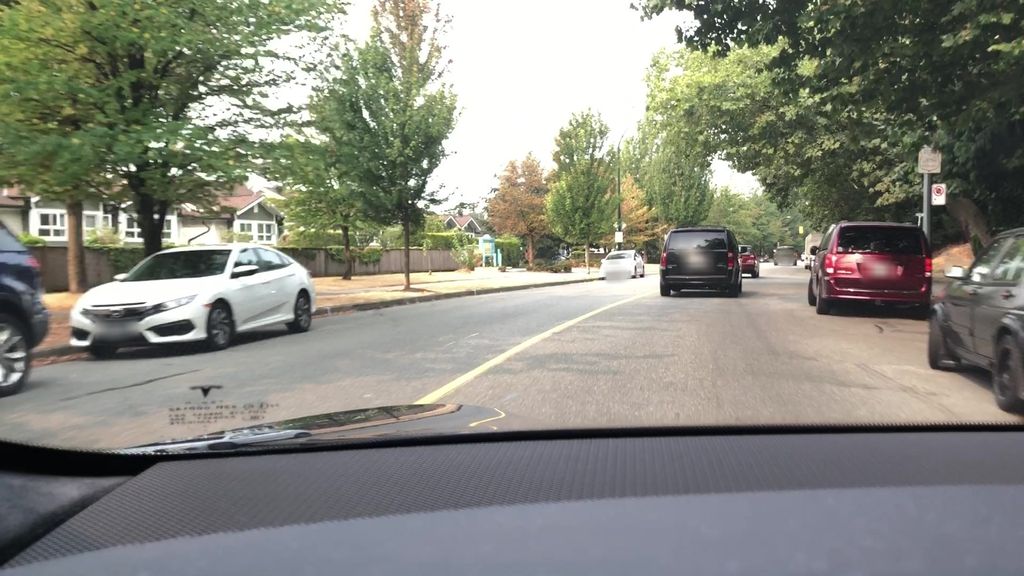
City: vancouver